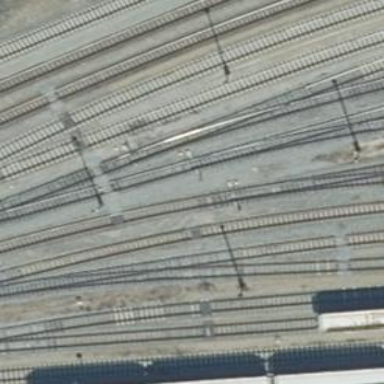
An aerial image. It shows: Railway switch.